Question: Working with Twitter Bootstrap 2.3.5.
Well basically, my structure is that I have a fixed sidebar on the left (span4) and a main content area on the right (span8, #main)
Within #main I have placed a .hero-unit and after that a row that should contain two columns, both spam4.
Here is a shortened version of my code:
...
'''
<div class="span8 offset4" id="main">
<div class="hero-unit">
....
</div>
<div class="span4" id="main-left">
<article>
<h3>Head here</h3>
<p>Some Text here</p>
</article>
</div>
<div class="span4" id="main-right">
<article>
<h3>Head here</h3>
<p> Some Text Here</p>
</article>
</div>
</div>
</div>
'''
My problem now is that the #main-left and #main-right is now placed outside the container.

What seems to be the problem with my code?
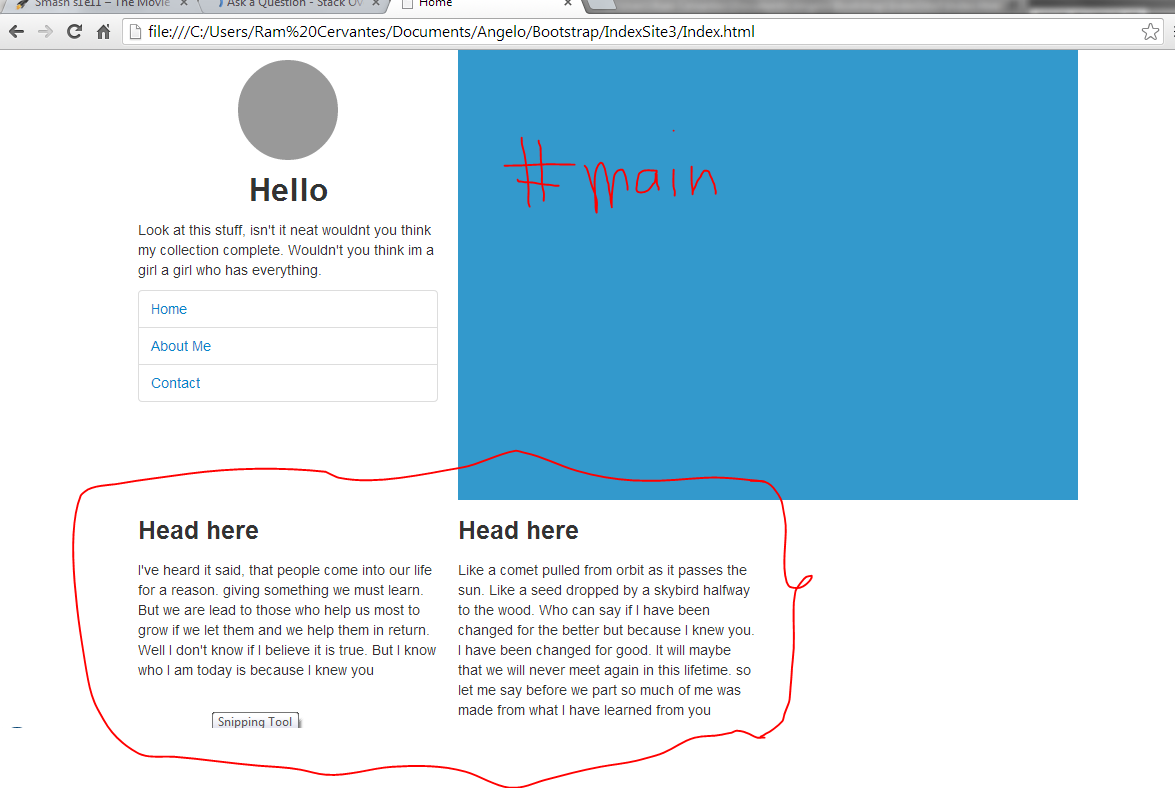
Answer: Minus your ID's and any custom classes, this should work for you:
'''
<div class="container">
<div class="row">
<div class="span4">
<p class="text-center"><img class="img-circle" src="http://placehold.it/100x100" /></p>
<p>Look at this stuff, isn't it neat wouldn't you think my collection complete. Wouldn't you think Im a girl a girl who has everything.</p>
<ul class="nav nav-tabs nav-stacked">
<li><a href="#">Home</a></li>
<li><a href="#">About Me</a></li>
<li><a href="#">Contact</a></li>
</ul>
</div>
<div class="span8">
<div class="hero-unit">
<h1>Hero Unit</h1>
</div>
<div class="row">
<div class="span4">
<h3>Head here</h3>
<p>I've heard it said, that people come into our life...</p>
</div>
<div class="span4">
<h3>Head here</h3>
<p>Like a comet pulled from orbit as it passes the sun...</p>
</div>
</div>
</div>
</div>
</div>
'''
<URL>